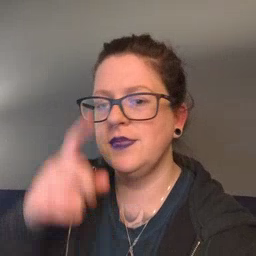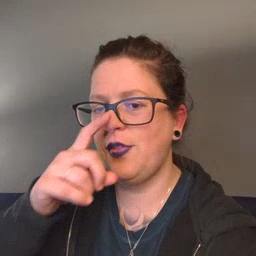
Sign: doll